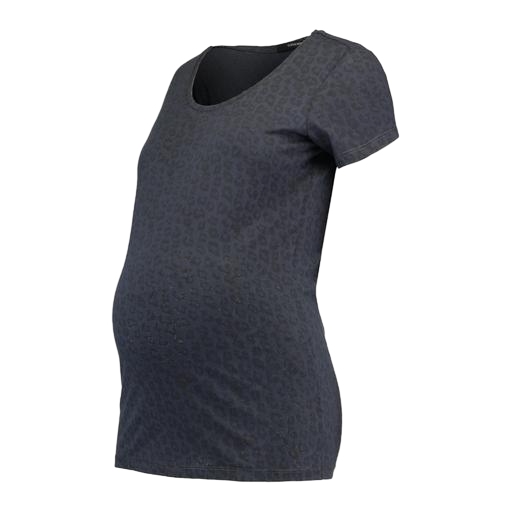
blue animal-print t-shirt only macy, black animal-print sleep top, blue maternity/nursing top, white background